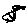
Label: bird